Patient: sex M, age 49
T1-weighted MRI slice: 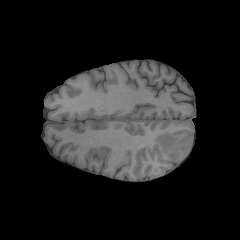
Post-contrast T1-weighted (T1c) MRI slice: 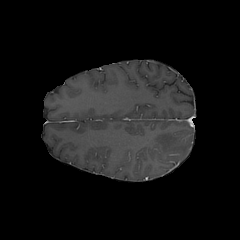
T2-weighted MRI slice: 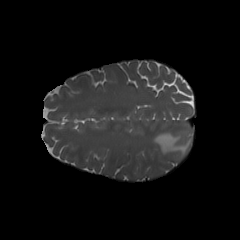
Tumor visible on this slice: yes
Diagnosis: Glioblastoma, IDH-wildtype
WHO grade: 4